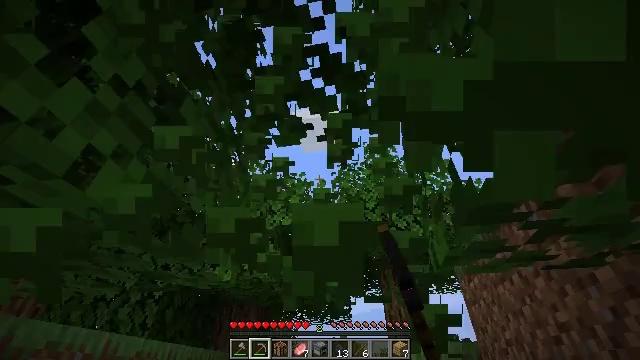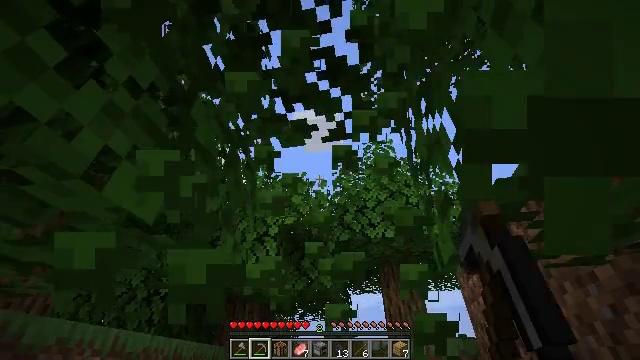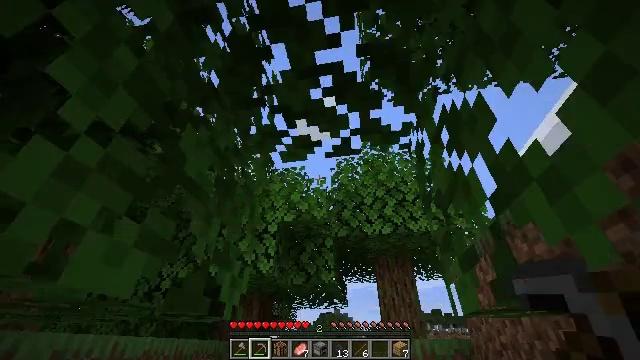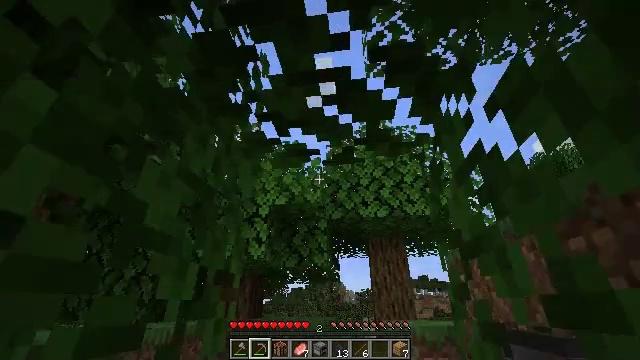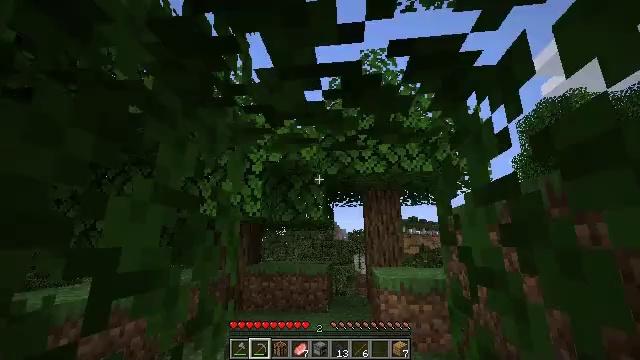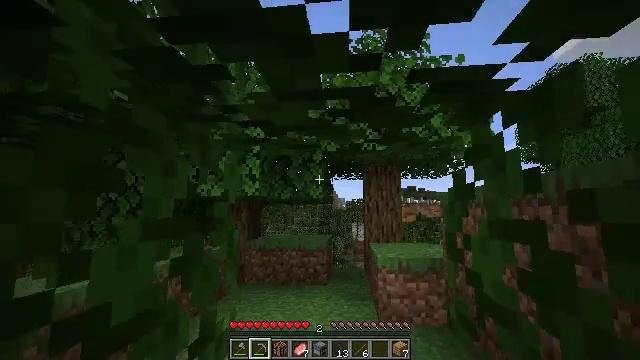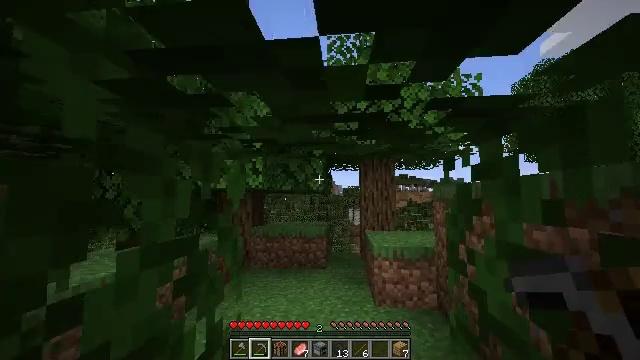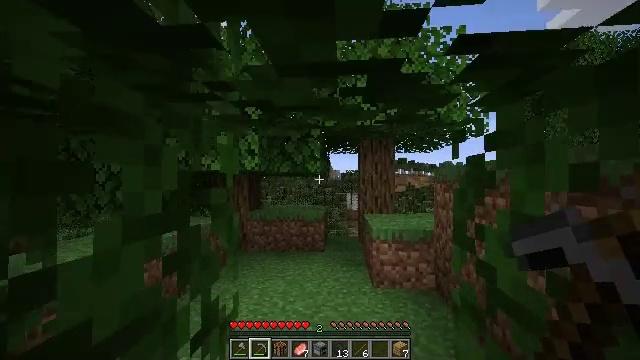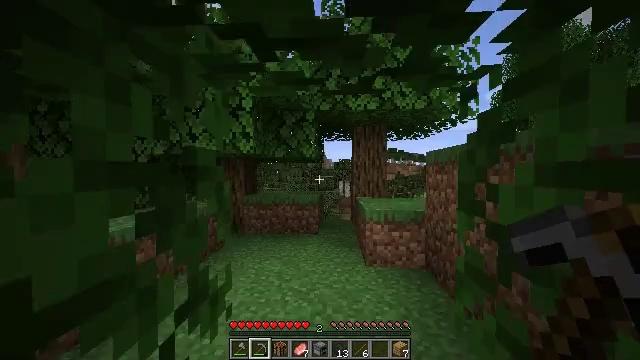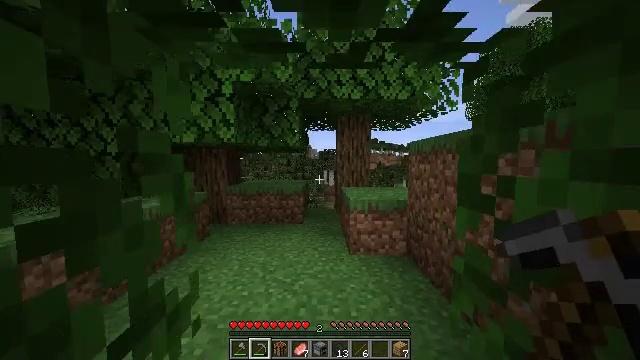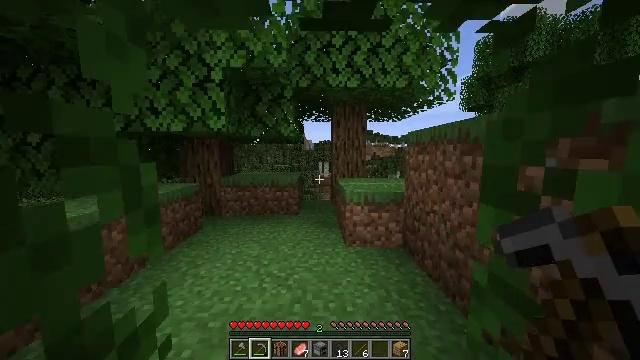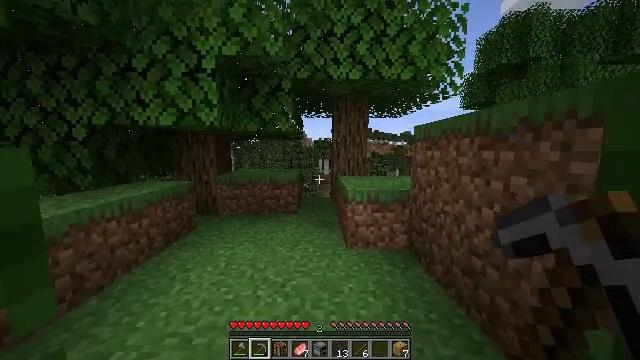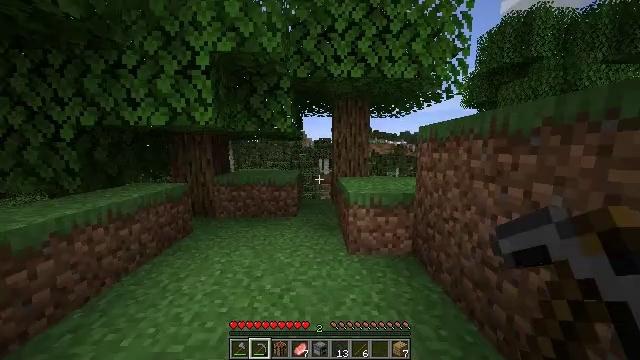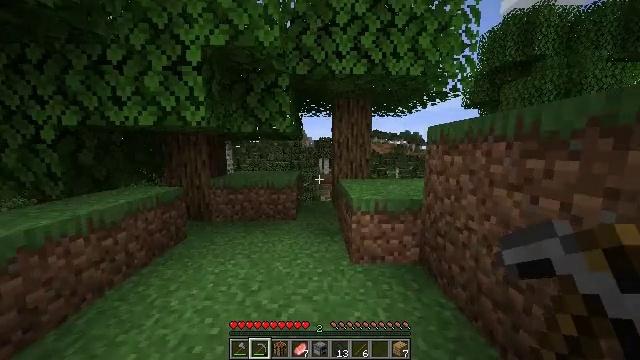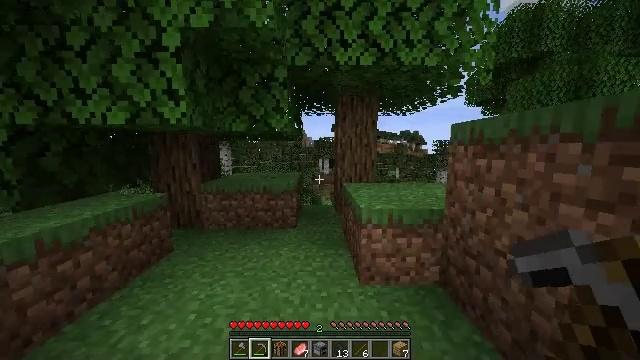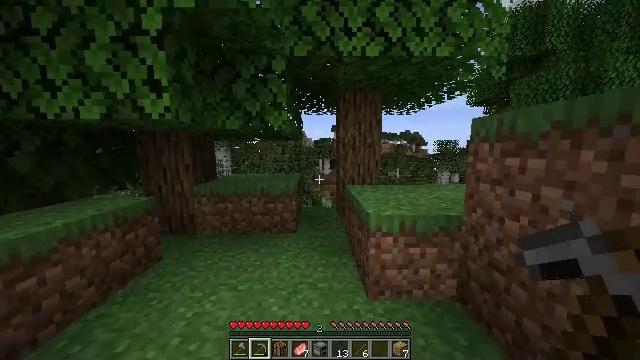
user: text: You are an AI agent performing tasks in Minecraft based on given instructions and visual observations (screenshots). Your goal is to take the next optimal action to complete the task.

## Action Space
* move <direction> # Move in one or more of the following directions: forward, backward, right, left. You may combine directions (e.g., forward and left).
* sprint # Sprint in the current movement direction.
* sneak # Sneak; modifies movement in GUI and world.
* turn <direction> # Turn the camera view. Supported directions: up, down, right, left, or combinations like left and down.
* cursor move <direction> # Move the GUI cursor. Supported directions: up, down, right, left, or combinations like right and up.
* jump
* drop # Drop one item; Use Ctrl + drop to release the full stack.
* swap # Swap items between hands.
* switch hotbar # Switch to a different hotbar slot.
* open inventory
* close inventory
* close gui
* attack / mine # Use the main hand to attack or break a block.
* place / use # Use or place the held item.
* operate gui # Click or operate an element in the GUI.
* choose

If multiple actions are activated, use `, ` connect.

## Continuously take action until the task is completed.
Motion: motion action
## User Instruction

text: Gather birch leaves using hands or shears.
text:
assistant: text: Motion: move forward, sprint, attack / mine
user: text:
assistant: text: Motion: move forward, sprint, turn down, attack / mine, jump
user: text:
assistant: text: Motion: move forward, sprint, turn right and down, attack / mine, jump
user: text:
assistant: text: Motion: move forward, sprint, turn right and down, jump
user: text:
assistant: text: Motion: move forward, sprint, turn down, jump
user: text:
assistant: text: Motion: move forward, sprint, turn down
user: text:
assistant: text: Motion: move forward, sprint, turn down
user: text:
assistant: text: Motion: move forward, sprint, turn right and down
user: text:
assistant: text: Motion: move forward, sprint, turn right and down
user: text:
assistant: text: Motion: move forward, sprint, turn right and down
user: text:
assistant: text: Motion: move forward, sprint
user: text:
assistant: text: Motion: move forward, sprint
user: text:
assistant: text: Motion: move forward, sprint
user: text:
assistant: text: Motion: move forward, sprint
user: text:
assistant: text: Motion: move forward, sprint
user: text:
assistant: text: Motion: move forward, sprint, turn right
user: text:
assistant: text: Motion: move forward, sprint, turn right
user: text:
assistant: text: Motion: move forward, sprint, turn right
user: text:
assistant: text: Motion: move forward, sprint, turn right
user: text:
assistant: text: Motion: move forward, sprint, turn right and down, jump
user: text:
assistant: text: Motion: move forward, sprint, turn right and down, jump
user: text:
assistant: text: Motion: move forward, sprint, turn right and down, jump
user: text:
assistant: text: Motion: move forward, sprint, turn right and down, jump
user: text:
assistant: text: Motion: move forward, sprint, turn right and down
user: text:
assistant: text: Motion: move forward, sprint
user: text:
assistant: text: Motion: move forward and move right, sprint, turn down
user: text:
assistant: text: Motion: move forward and move right, sprint, turn down
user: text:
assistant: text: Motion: move forward and move right, sprint, turn down
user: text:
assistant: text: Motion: move forward and move right, sprint
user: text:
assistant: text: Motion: move forward and move right, sprint